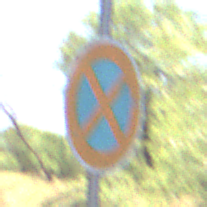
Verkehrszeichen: AbsolutesHalteverbot
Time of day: Midday
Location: Roofed (Underpass)
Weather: Clear
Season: NotSpecified
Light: Natural